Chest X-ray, PA view. Patient: 57 years old, sex M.
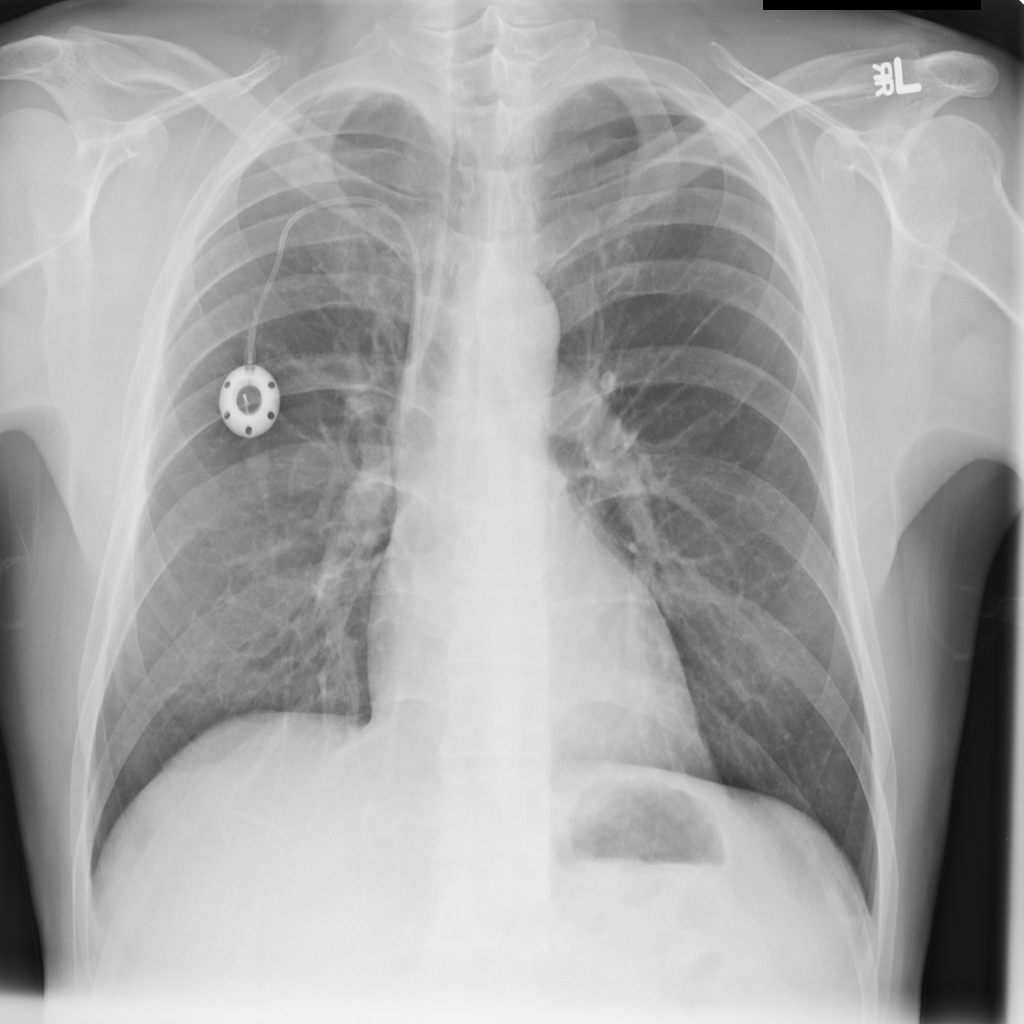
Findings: No Finding